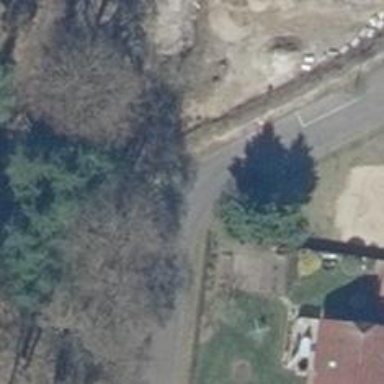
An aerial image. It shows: Asphalt road in living street.